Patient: sex M, age 45
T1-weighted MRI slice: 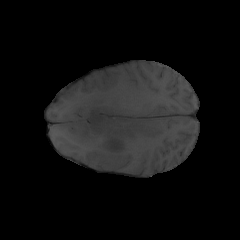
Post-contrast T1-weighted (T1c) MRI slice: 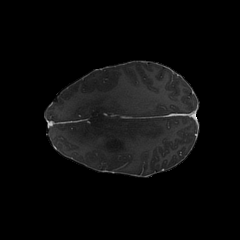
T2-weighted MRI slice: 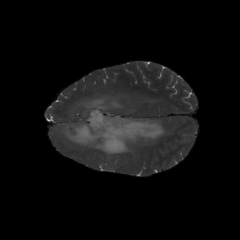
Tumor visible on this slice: yes
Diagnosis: Astrocytoma, IDH-mutant
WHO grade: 3